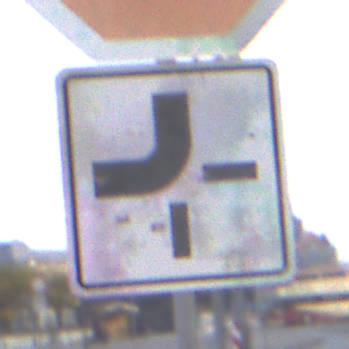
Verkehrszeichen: VerlaufVorfahrtsstrasse2
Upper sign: Stop
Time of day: MorningAfternoon
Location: Outdoor (Urban)
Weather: PartlyCloudy
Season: NotSpecified
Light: Natural